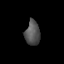
Tissue: skin
Cell type: Epithelial cells
Senescence score: 0.2877
Nuclear area (px): 358
Mean DAPI intensity: 83.14